Interaction volume radius: 5 \u00c5
Interaction volume height: 15 \u00c5
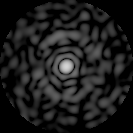
Disorder parameter: 0.8306